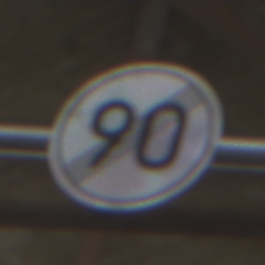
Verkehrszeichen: EndeGeschwindigkeit90
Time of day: Midday
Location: Roofed (Special)
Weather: Overcast
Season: NotSpecified
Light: Natural